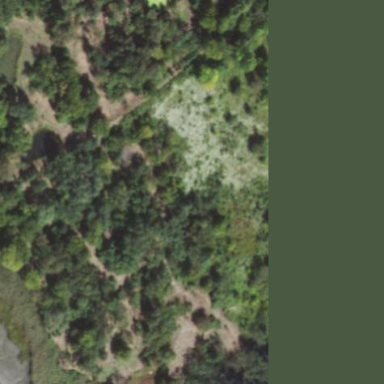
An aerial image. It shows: Area covered in scrub vegetation.